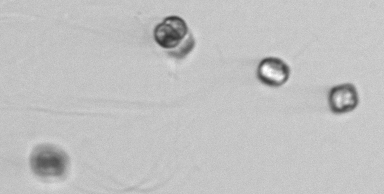
Label: Thalassiosira_sp_aff_mala